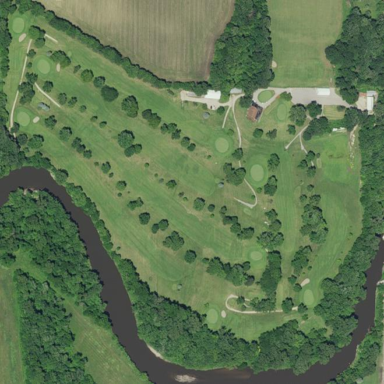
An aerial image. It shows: Golf course.